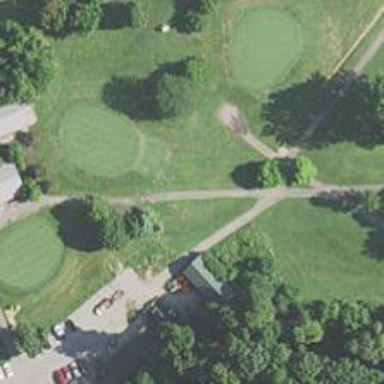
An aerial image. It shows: Path designated for golf carts.